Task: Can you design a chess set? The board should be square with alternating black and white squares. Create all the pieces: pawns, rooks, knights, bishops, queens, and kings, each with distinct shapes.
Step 4554:
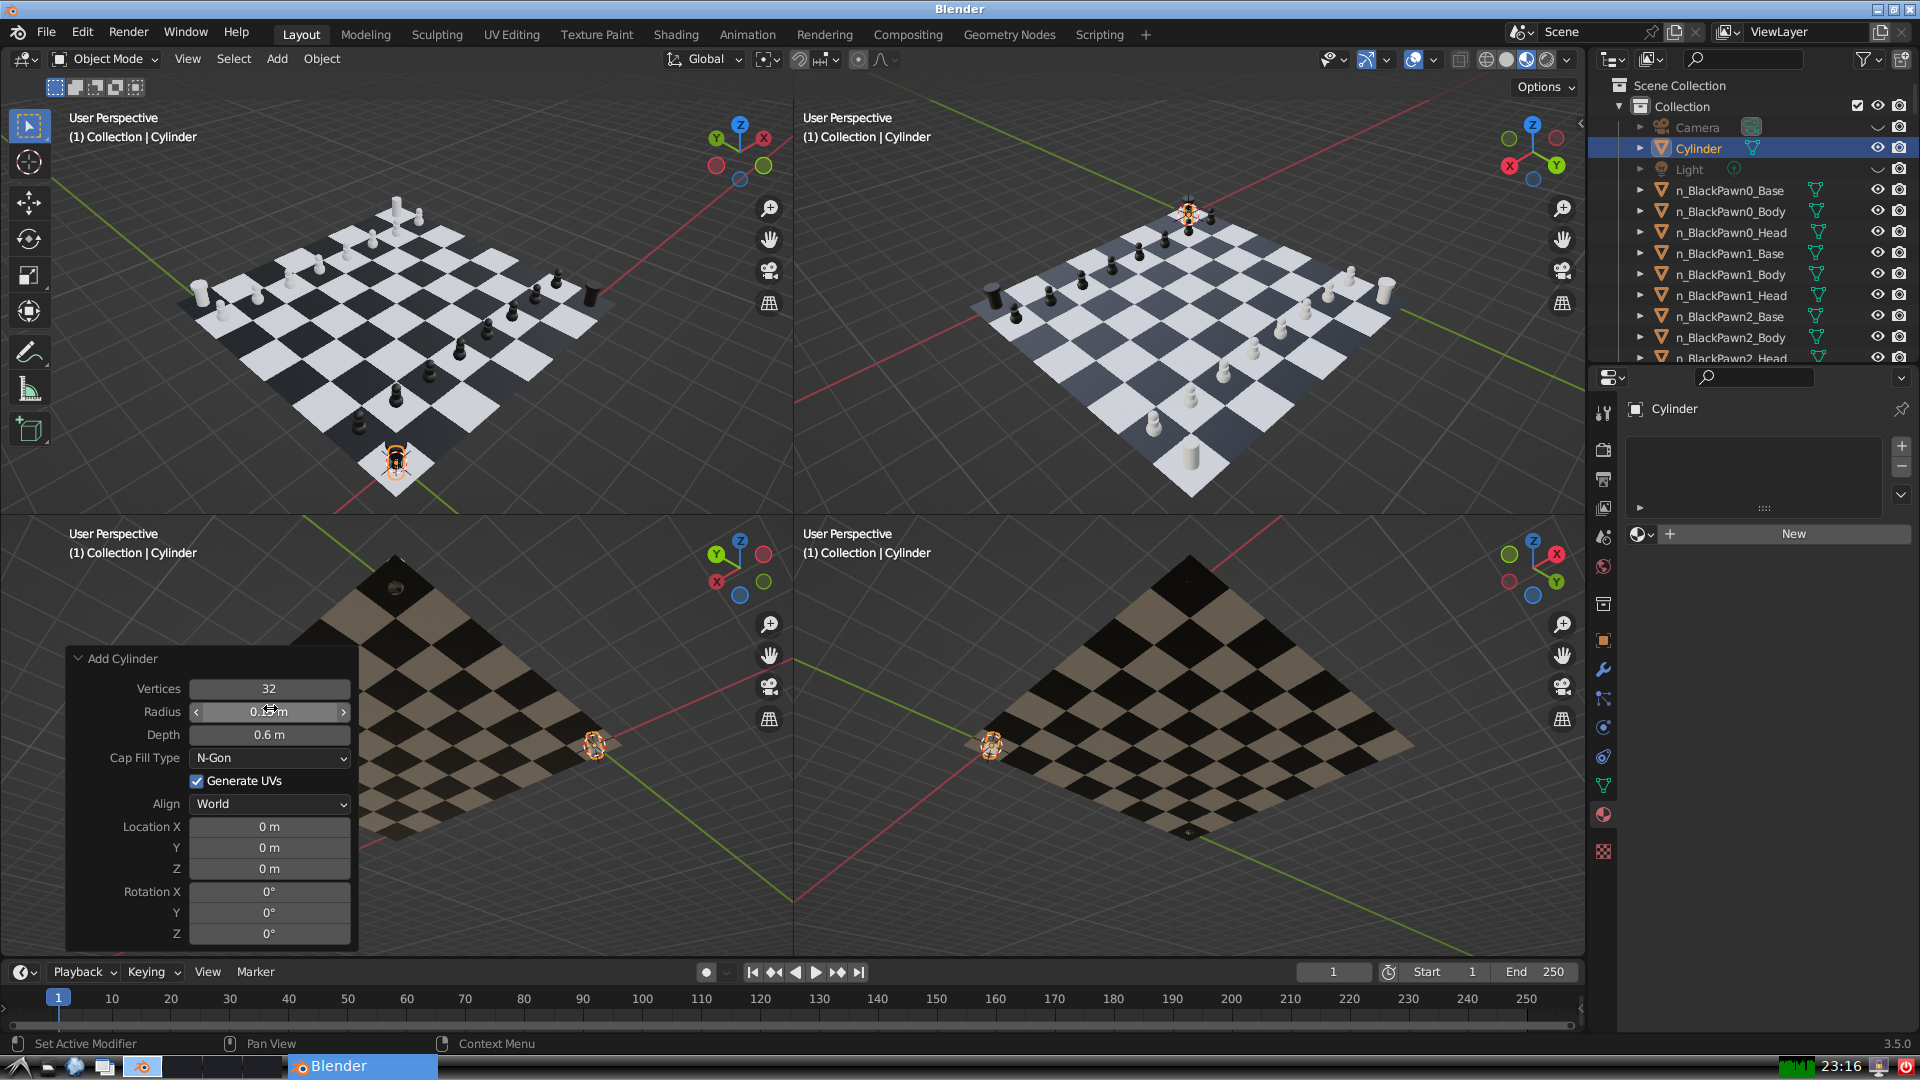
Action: click: no